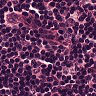
Metastatic tissue present: no